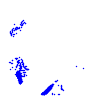
Particle: pion